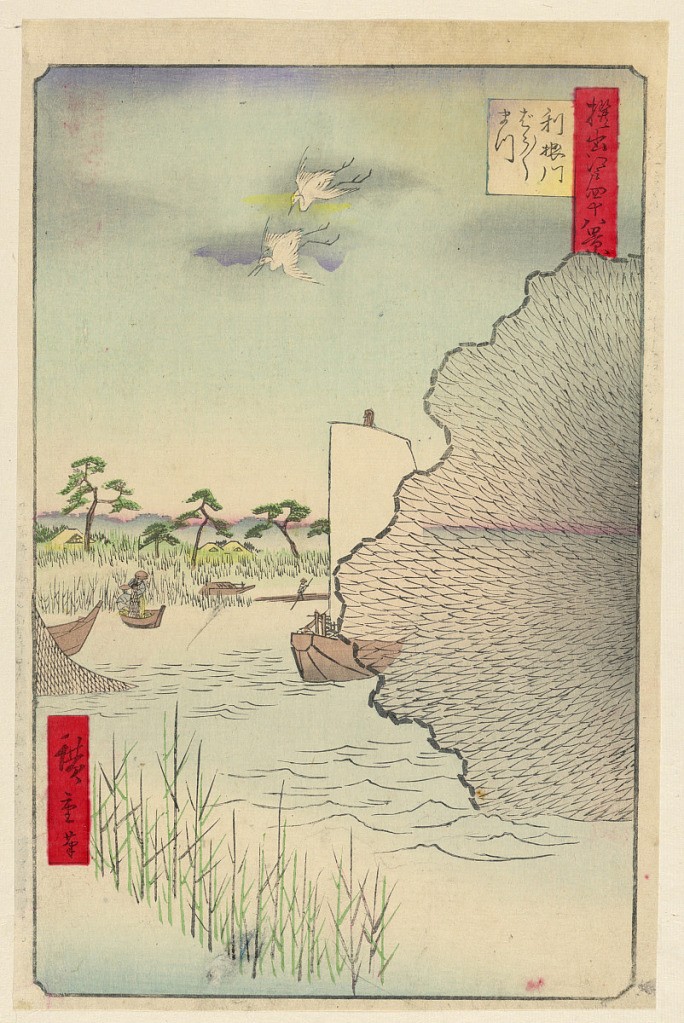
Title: Scattered Pines along Tone River (Tone-gawa, Barabara-matsu) From the Series One Hundred Famous views of Edo
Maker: Ando Hiroshige, Japanese, 1797–1858
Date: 1856
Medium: Woodblock print in colored ink on paper
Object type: Print
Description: This picturesque scene of fishermen casting nets provides the motif for a spectacular woodblock print. The right side shows a net in mid-flight with its border of led weights fanning out the trap. Other fishermen in the background are seen in various stages of hauling in their nets. Light green grasses complement the snarling dark pine trees in the middle of the print. The delicate embossed work, known as nunomezuri, on the white sail, is highlighted by the subtle hues of blues used in the water and the sky. These naturalistic details are similar to the work of Dutch genre painters who employed the technique called tour de force. At first glance, this simple palette may appear dull but encompasses an animated trawling scene.